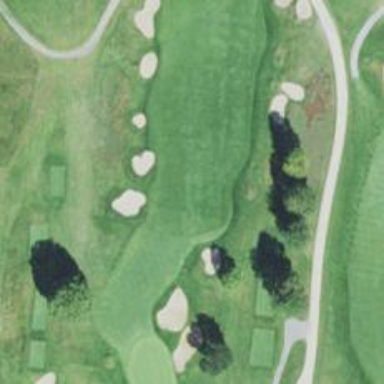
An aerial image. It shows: Golf hole.